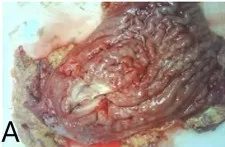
(A) In the excised specimen of gastric tumor, a hard region of 5x7cm was observed 6cm from the distal margin.
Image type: medical_photograph (other_medical_photograph)